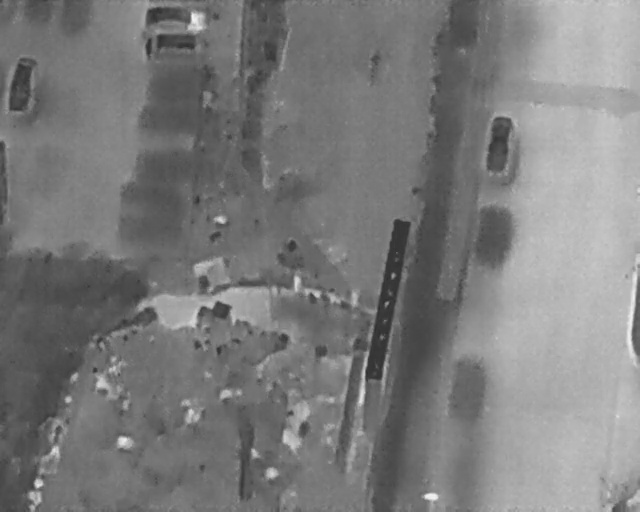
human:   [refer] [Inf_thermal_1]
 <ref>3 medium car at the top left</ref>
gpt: <box>[[0, 13, 8, 19, 4], [25, 2, 29, 15, 2], [25, -2, 29, 10, 2]]</box>